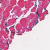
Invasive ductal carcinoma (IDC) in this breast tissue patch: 0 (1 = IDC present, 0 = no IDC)